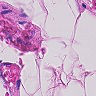
Metastatic tissue present: no